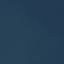
Land use / land cover class: SeaLake